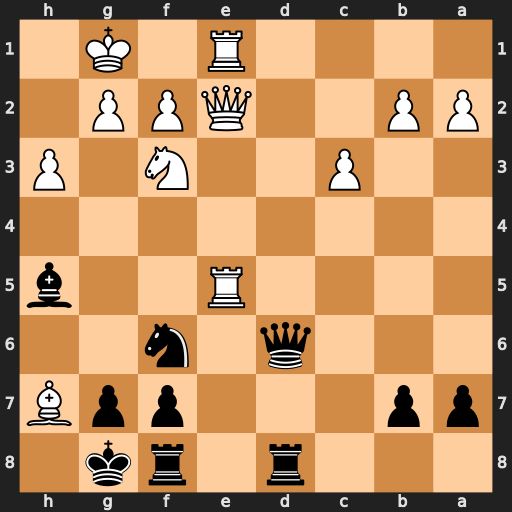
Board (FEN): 3r1rk1/pp3ppB/3q1n2/4R2b/8/2P2N1P/PP2QPP1/4R1K1
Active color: b
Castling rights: -
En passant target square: -
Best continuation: Kxh7 g4 Bg6